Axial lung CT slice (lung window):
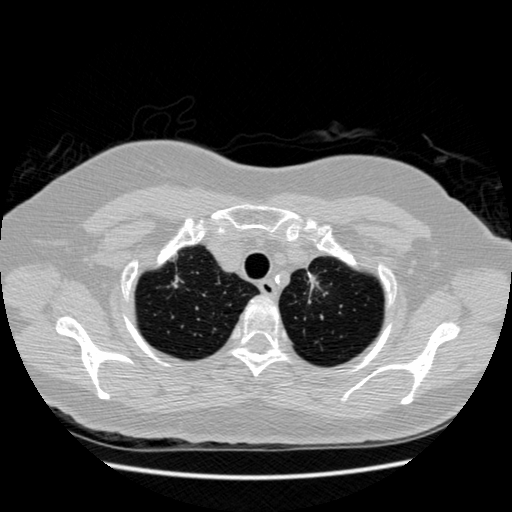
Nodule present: yes
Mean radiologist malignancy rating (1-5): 4